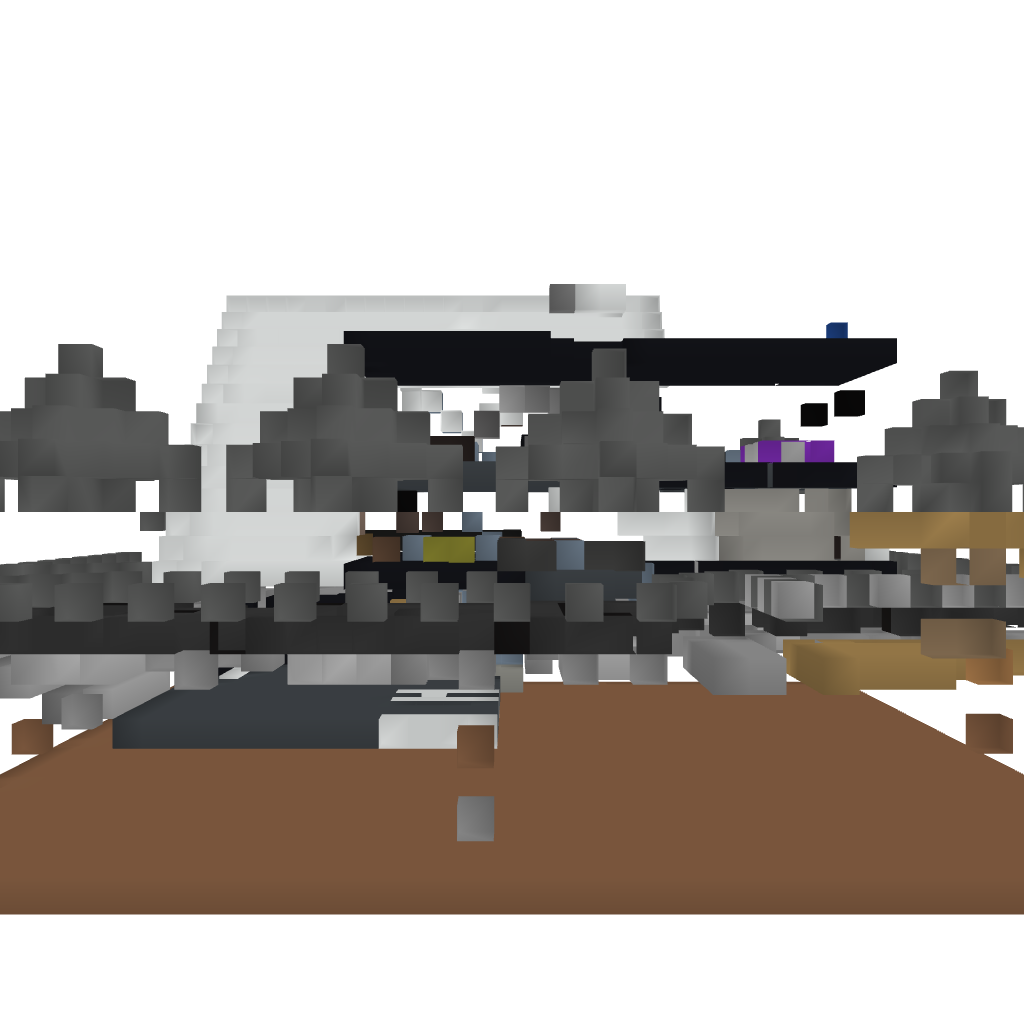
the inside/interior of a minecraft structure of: Modern House #1